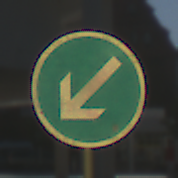
Verkehrszeichen: VorgeschriebeneVorbeifahrtLinks
Umgebung: Outdoor, Urban
Tageszeit: MorningAfternoon
Wetter: Clear
Licht: Natural
Jahreszeit: NotSpecified
Kontrast: HighContrast